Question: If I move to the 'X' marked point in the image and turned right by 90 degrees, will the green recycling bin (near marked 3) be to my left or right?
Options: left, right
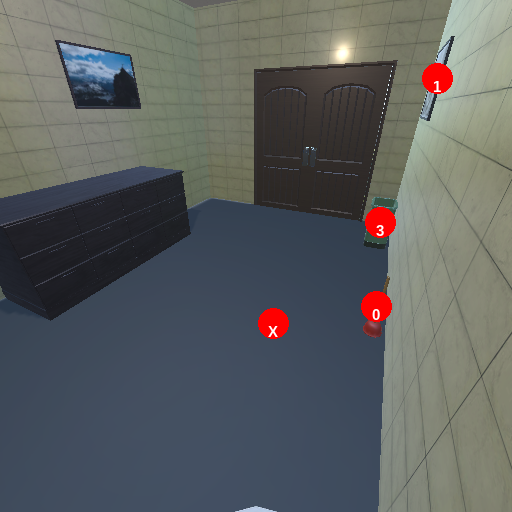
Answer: left